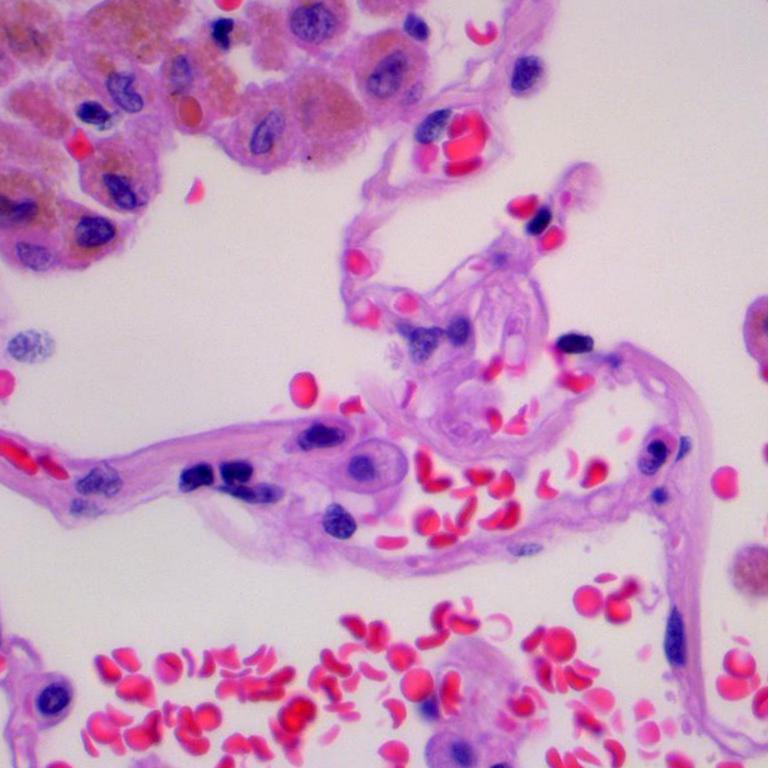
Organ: lung
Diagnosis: benign